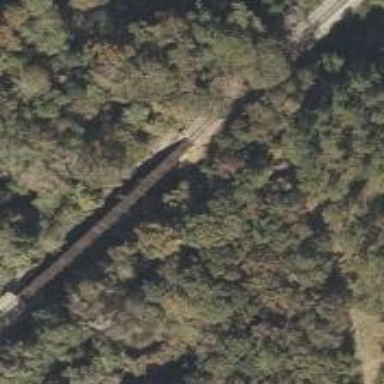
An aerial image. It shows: Railway bridge.